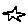
Label: star